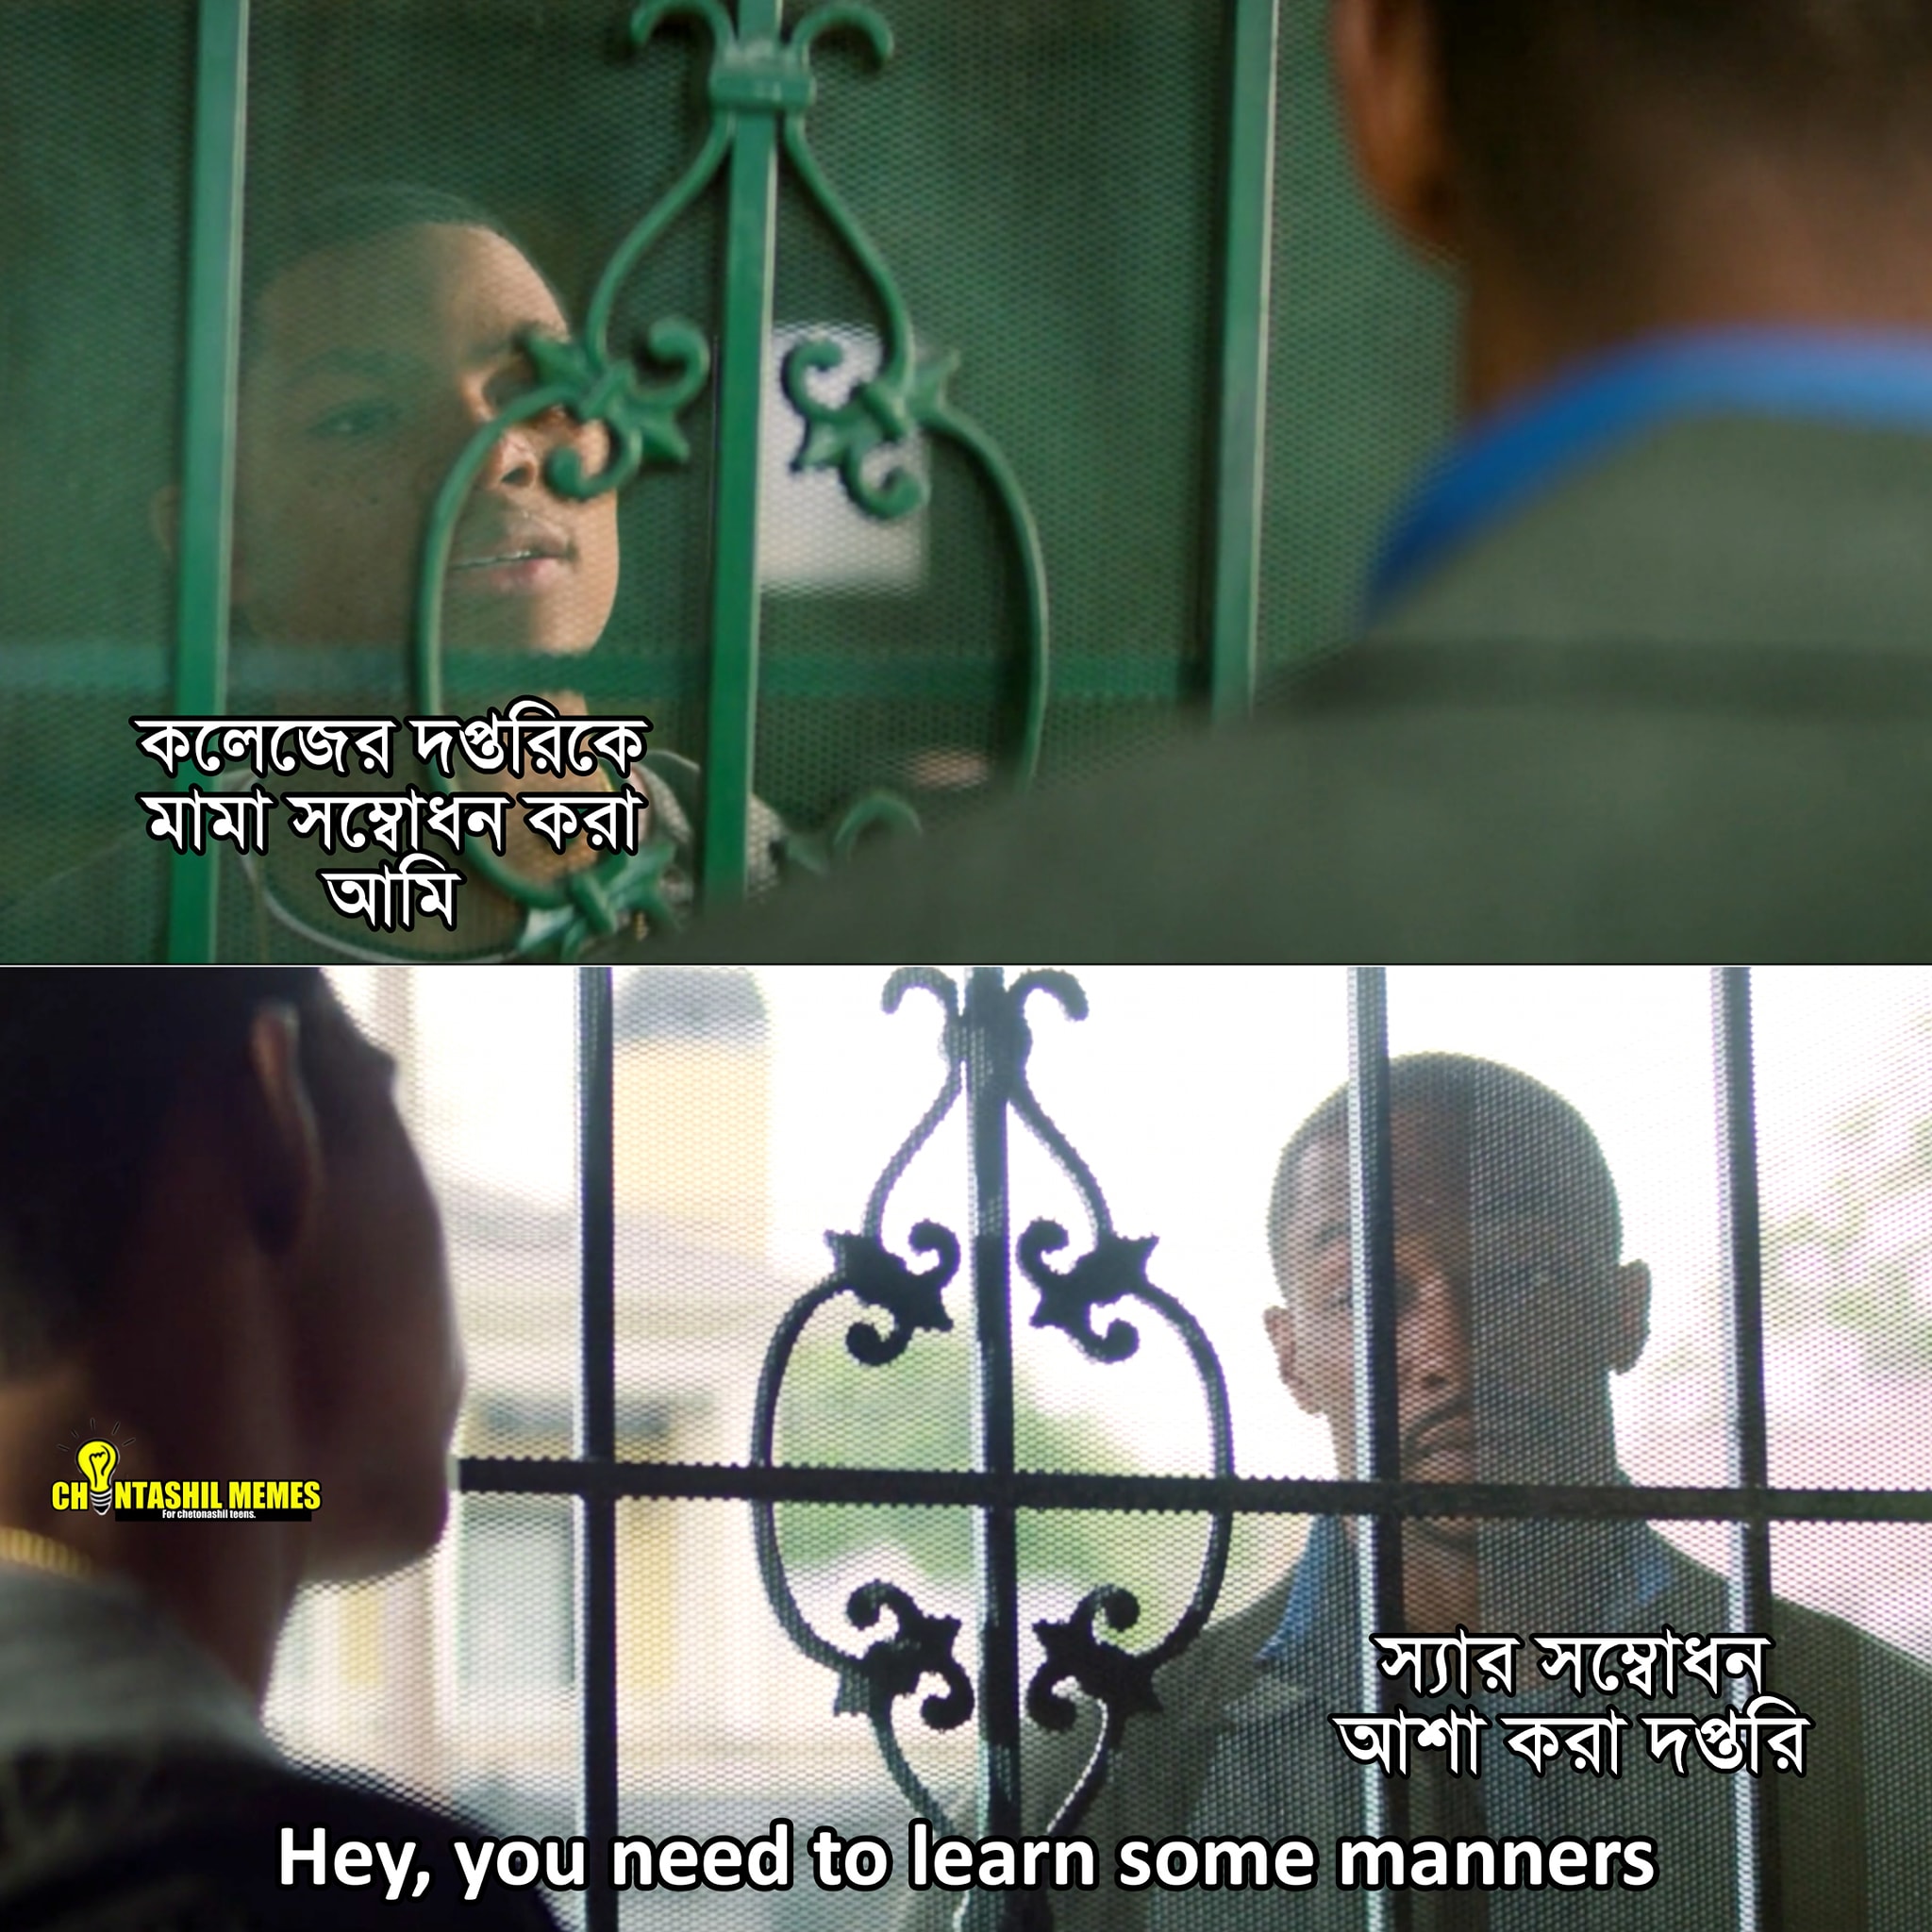
Caption:  কলেজের দপ্তরিকে মামা সম্বোধন করা আমি    স্যার সম্বোধন আশা করা দপ্তরি    Hey , you need to learn some manners
Label: non-hate